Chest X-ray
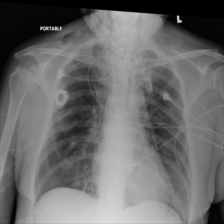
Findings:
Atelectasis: negative
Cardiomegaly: negative
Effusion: negative
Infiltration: negative
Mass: negative
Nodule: negative
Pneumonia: negative
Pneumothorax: negative
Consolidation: negative
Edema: negative
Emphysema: negative
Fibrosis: negative
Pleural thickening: negative
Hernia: negative